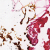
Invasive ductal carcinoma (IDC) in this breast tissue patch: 0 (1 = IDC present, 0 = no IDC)